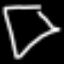
Label: square